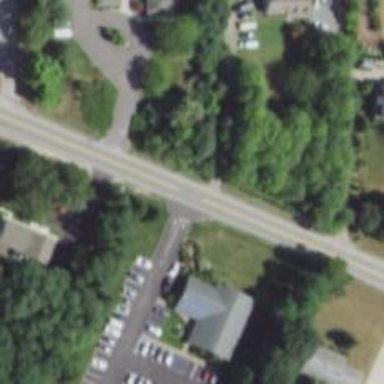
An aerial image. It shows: Secondary road.